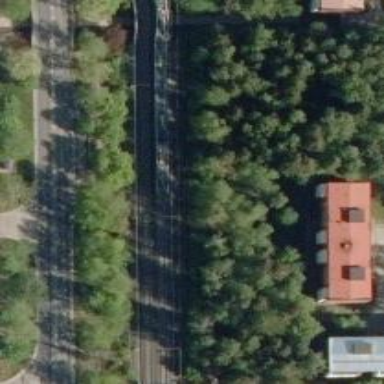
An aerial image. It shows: Railway line with continuous rails. It is electrified with contact line and runs along embankment.